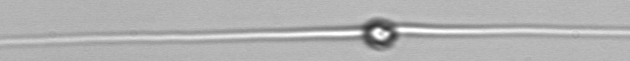
Label: Chaetoceros_danicus